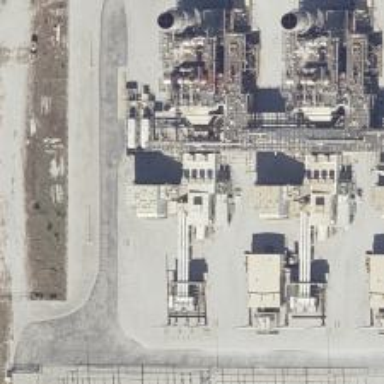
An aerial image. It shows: Generator powered by gas. It is combined cycle generator.